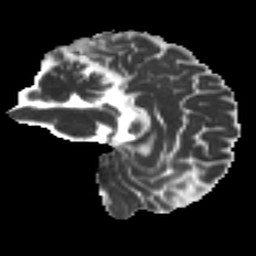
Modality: MD
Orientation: sagittal
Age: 49
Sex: male
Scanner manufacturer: ge
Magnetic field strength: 3 T
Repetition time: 7.8 s
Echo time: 0.0607 s